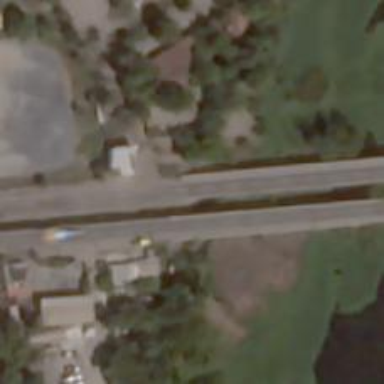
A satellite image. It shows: Trunk road bridge.